【题型】解答题　【知识点】解析几何　【难度】medium
双曲线 \(\Gamma: \dfrac{x^2}{a^2} - \dfrac{y^2}{b^2} = 1\ (a > 0,b > 0)\) 的左、右焦点分别为 \(F_1(-c,0)\)、\(F_2(c,0)\)（\(c > 0\)），过点 \(F_1\) 的直线 \(l\) 与 \(\Gamma\) 右支在 \(x\) 轴上方交于点 \(A\)。

\vspace{1em}

(1) 若 \(a = \sqrt{5}\)，点 \(A\) 的坐标为 \((3,4)\)，求 \(c\) 的值；

(2) 若 \(AF_2 \perp F_1F_2\)，且 \(a,b,c\) 是等比数列，求证：直线 \(l\) 的斜率为定值；

(3) 设直线 \(l\) 与 \(\Gamma\) 左支的交点为 \(B\)，\(c = 3\)，当且仅当 \(a\) 满足什么条件时，存在直线 \(l\)，使得 \(|AB| = |AF_2|\) 成立。
【解答】
\textbf{【答案】}
(1) \(5\)

(2) 证明见解析

(3) \(a \in \left(1,\dfrac{3\sqrt{5}}{5}\right)\)

\vspace{1em}

\textbf{【分析】}
(1) 将 \(a\) 值和点坐标代入双曲线方程求出 \(b\) 值，即可求得 \(c\) 值；

(2) 设直线 \(l: y = k(x + c)\)，与双曲线方程联立消元 \(y\)，得关于 \(x\) 的方程，依题意方程有解为 \(c\)，代入整理方程后，借助于 \(b^2 = ac\)，可推得 \(k^2 = \dfrac{1}{4}\)，即得证；

(3) 利用双曲线定义化简 \(|AB| = |AF_2|\) 得到 \(|BF_1| = 2a\)，\(|BF_2| = 4a\)，设 \(\angle BF_1F_2 = \theta\)，利用余弦定理求出 \(\cos\theta\) 的值，结合图形和题意，确定其范围，即得关于 \(a\) 的不等式，解之即得。

\vspace{1em}

\textbf{【详解】}
(1) 依题意，将 \(a = \sqrt{5}\)，\(x = 3\)，\(y = 4\) 代入 \(\Gamma: \dfrac{x^2}{a^2} - \dfrac{y^2}{b^2} = 1\) 中，

解得 \(b^2 = 20\)，则 \(c = \sqrt{a^2 + b^2} = 5\)；

\vspace{1em}

(2)

依题意知，可设直线 \(l: y = k(x + c)\)，代入 \(\Gamma: \dfrac{x^2}{a^2} - \dfrac{y^2}{b^2} = 1\) 中，

整理得：\((b^2 - a^2k^2)x^2 - 2a^2ck^2x - a^2c^2k^2 - a^2b^2 = 0\) \((*)\)，

如图，因 \(AF_2 \perp F_1F_2\)，故点 \(A\) 的横坐标为 \(c\) 恰是方程 \((*)\) 的解，

则 \((b^2 - a^2k^2)c^2 - 2a^2c^2k^2 - a^2c^2k^2 - a^2b^2 = 0\)，

整理得：\(b^2c^2 - 4a^2c^2k^2 - a^2b^2 = 0\)，即 \(4a^2c^2k^2 = b^4\)，

因 \(a,b,c\) 是等比数列，则 \(b^2 = ac\)，代入此式，可得 \(4a^2c^2k^2 = a^2c^2\)，即得 \(k^2 = \dfrac{1}{4}\)，

因过点 \(F_1\) 的直线 \(l\) 与 \(\Gamma\) 右支在 \(x\) 轴上方交于点 \(A\)，故得 \(k = \dfrac{1}{2}\)，即直线 \(l\) 的斜率为定值；

\vspace{1em}

(3)

如图，因点 \(A\) 在双曲线右支上，则 \(|AF_1| - |AF_2| = 2a\)，即 \(|AF_2| = |AF_1| - 2a\)，

故由 \(|AB| = |AF_2|\) 可得 \(|AF_1| - |AB| = |BF_1| = 2a\)，

又因点 \(B\) 为直线 \(l\) 与 \(\Gamma\) 左支的交点，故 \(|BF_2| - |BF_1| = 2a\)，则 \(|BF_2| = 4a\)，

在 \(\triangle BF_1F_2\) 中，设 \(\angle BF_1F_2 = \theta\)，由余弦定理，
\[
\cos\theta = \dfrac{4c^2 + 4a^2 - 16a^2}{2 \times 2c \times 2a} = \dfrac{20a^2 - 36}{2ac} = \dfrac{3}{2a} - \dfrac{a}{2},
\]
因为 \(\tan\theta < \dfrac{b}{a}\)，\(1 > \cos\theta > \dfrac{a}{c} = \dfrac{a}{3}\)，所以 \(1 > \dfrac{3}{2a} - \dfrac{a}{2} > \dfrac{a}{3}\)，

所以 \(1 < a < \dfrac{3\sqrt{5}}{5}\)，

故当且仅当 \(a\) 满足 \(a \in \left(1,\dfrac{3\sqrt{5}}{5}\right)\) 时，存在直线 \(l\)，使得 \(|AB| = |AF_2|\) 成立。

\vspace{1em}

\textbf{【点睛】} 关键点点睛：本题主要考查直线与圆锥曲线的位置关系的应用，属于难题。
解题的关键在于对双曲线定义的理解掌握，在处理 \(|AB| = |AF_2|\) 相关的焦半径问题时，要有转化思想，结合图形和定义，将其化简为常量或最值问题，即可解决。
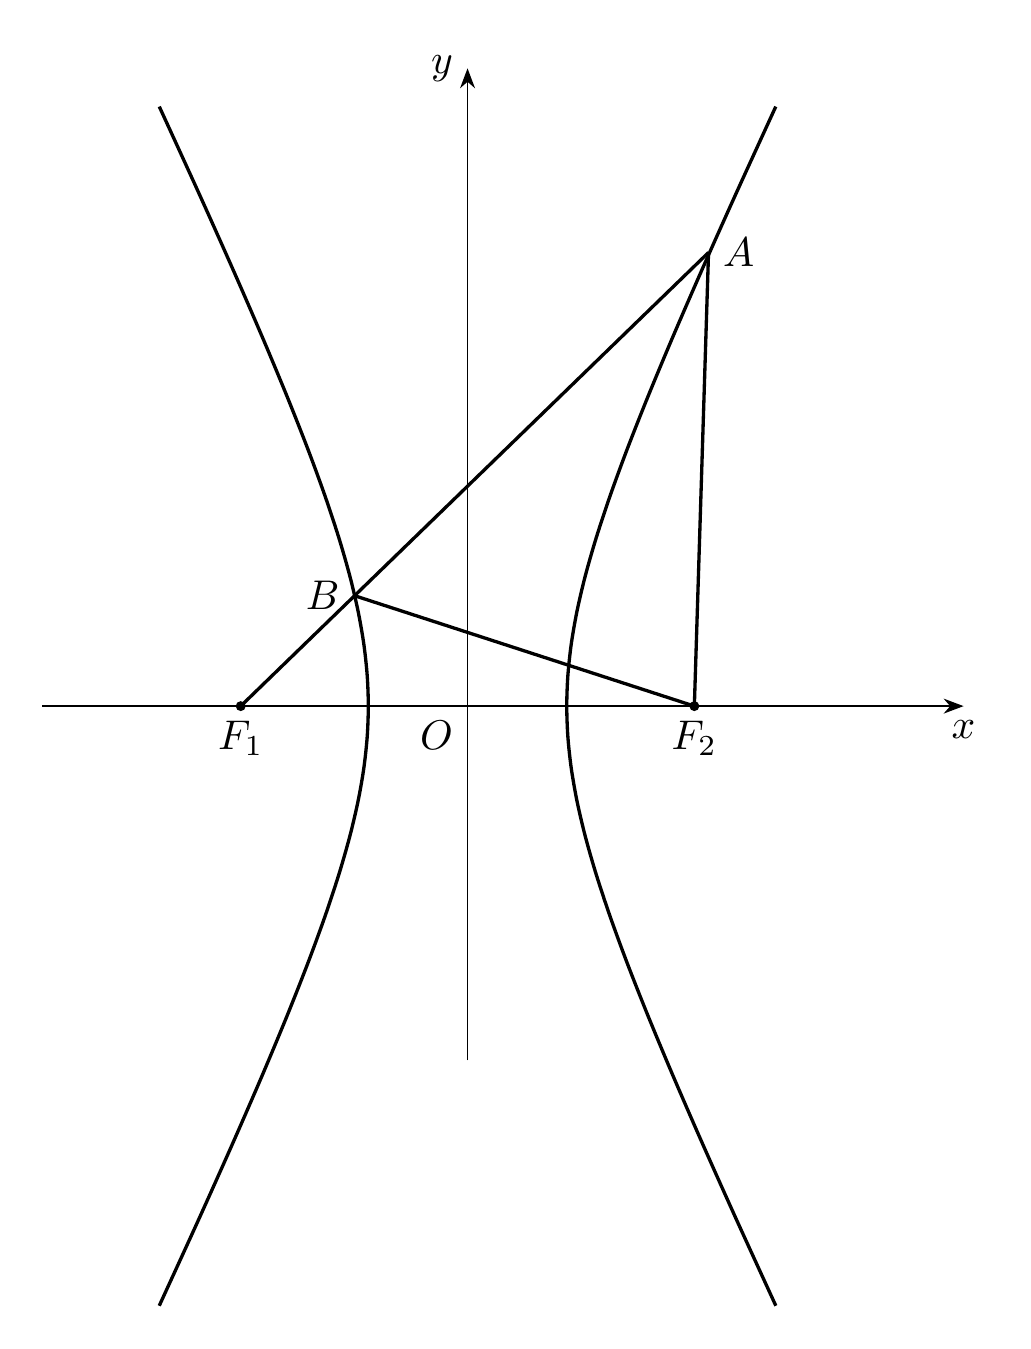